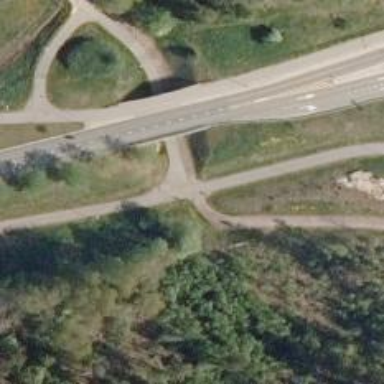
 groomed for classic and skating styles."